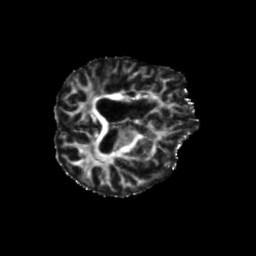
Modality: FA
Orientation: axial
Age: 70
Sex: male
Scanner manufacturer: siemens
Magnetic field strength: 3 T
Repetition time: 5.25 s
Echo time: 0.08 s